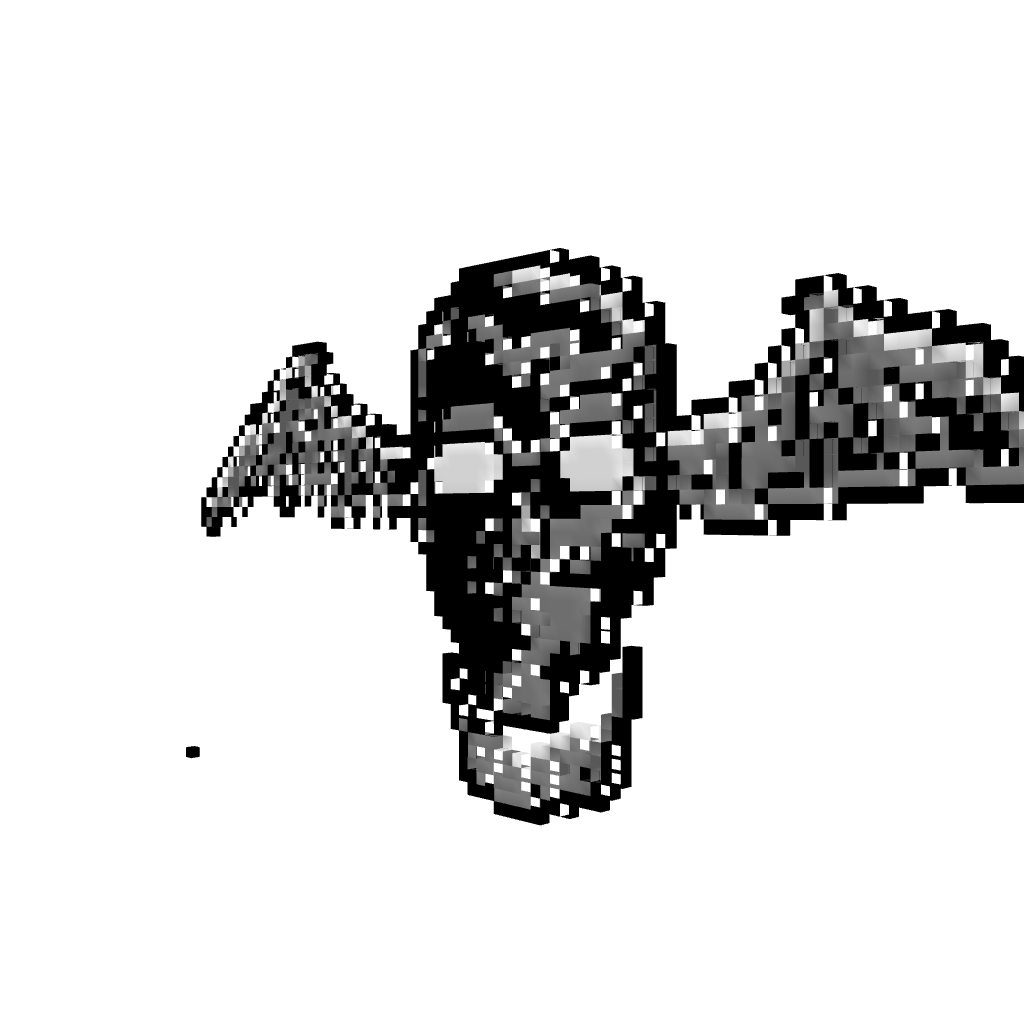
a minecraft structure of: Avenged Sevenfold Logo - By Cybersneeze high quality